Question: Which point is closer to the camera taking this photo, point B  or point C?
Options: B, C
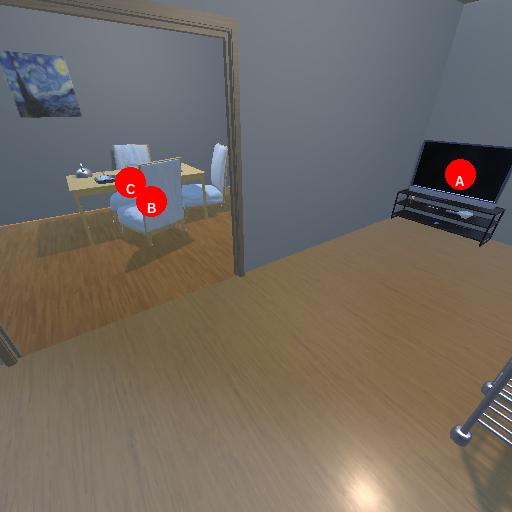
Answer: B